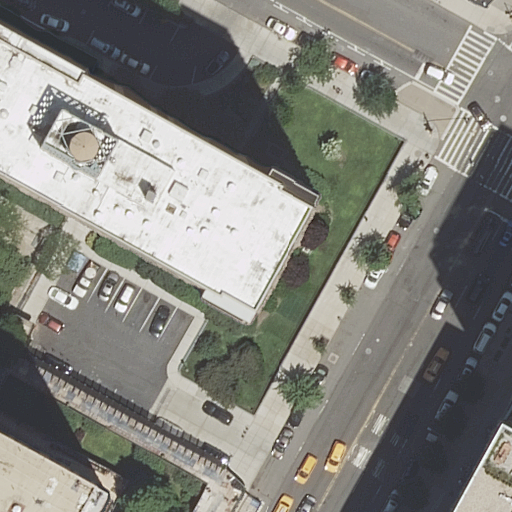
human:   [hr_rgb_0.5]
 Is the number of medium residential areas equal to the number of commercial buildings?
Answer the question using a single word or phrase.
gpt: yes

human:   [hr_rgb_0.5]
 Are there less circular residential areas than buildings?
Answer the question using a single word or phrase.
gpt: yes

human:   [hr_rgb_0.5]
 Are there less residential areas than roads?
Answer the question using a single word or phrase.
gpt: yes

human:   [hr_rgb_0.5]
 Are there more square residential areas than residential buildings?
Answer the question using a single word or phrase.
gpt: no

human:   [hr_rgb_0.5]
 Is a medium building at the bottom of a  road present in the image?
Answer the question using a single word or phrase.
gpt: yes

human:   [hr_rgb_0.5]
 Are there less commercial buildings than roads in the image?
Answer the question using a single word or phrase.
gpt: yes

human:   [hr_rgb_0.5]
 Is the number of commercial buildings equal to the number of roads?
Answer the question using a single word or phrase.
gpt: no

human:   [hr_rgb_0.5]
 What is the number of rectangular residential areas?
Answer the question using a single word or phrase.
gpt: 1

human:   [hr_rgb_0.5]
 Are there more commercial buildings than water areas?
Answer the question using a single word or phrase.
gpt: no

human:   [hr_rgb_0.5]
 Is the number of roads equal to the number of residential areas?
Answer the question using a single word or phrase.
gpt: no

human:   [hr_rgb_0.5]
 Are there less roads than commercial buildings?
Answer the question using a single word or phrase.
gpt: no

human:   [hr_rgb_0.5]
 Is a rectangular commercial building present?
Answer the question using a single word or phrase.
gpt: no

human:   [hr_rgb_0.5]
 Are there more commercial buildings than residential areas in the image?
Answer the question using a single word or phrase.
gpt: no

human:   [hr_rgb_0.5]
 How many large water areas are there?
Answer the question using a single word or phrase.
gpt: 0

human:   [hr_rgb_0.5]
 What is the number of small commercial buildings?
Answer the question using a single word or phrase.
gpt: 0

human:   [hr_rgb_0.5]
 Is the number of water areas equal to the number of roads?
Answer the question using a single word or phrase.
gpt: no

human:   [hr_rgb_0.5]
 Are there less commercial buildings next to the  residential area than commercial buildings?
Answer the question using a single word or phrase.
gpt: no

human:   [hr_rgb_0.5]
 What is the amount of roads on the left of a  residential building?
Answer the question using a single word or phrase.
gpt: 0

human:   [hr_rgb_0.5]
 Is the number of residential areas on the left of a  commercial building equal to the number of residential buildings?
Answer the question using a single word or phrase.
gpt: no

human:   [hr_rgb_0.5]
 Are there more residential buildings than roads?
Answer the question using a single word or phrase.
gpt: yes

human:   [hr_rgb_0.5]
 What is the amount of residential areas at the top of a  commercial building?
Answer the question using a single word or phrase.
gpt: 0

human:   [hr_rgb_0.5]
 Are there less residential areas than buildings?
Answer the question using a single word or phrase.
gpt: yes

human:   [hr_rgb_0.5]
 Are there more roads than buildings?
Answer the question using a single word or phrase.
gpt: no

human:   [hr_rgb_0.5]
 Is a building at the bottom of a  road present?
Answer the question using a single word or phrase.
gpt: yes

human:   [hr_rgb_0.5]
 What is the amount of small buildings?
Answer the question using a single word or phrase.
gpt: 1

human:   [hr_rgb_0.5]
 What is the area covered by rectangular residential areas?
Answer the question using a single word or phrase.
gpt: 6602m2

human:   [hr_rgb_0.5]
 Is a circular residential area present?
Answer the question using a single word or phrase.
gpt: no

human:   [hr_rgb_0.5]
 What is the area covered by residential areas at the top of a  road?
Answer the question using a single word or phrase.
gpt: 0m2

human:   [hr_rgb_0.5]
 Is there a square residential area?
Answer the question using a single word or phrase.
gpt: no

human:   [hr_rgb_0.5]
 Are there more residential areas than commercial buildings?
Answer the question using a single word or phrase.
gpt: yes

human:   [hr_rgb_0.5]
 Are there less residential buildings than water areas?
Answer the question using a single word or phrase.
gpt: no

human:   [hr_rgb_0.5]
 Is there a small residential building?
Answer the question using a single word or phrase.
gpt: yes

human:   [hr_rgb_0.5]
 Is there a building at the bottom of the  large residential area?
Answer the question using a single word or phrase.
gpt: yes

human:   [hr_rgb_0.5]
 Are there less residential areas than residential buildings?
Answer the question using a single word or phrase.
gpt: yes

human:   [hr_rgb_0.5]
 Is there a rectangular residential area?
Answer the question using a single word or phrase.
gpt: yes

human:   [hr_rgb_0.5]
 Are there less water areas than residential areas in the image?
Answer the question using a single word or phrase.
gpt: yes